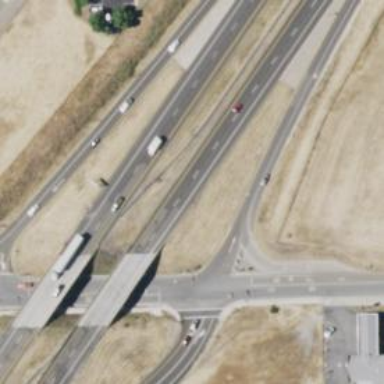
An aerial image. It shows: Viaduct bridge over motorway.